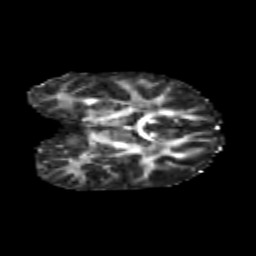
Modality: FA
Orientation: coronal
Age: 6
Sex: male
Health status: healthy